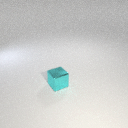
small cyan metal cube